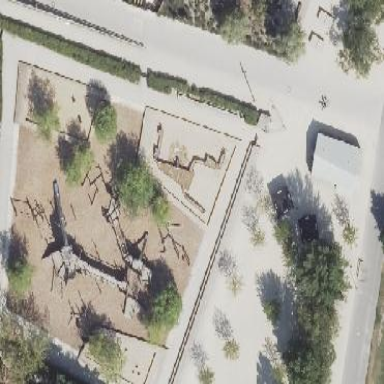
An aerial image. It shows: Playground with sandpit surrounded by natural sand.